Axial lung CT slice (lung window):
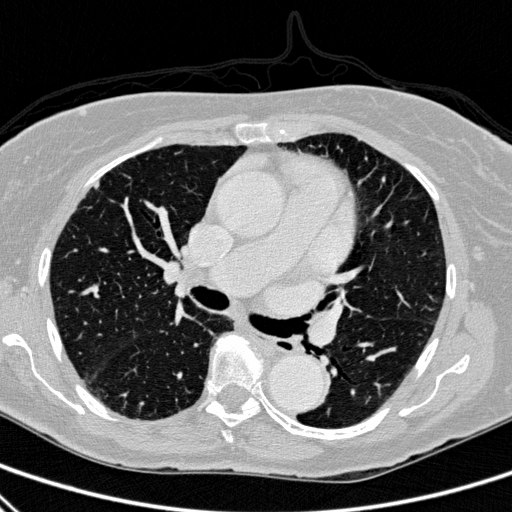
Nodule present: yes
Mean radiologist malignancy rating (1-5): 2